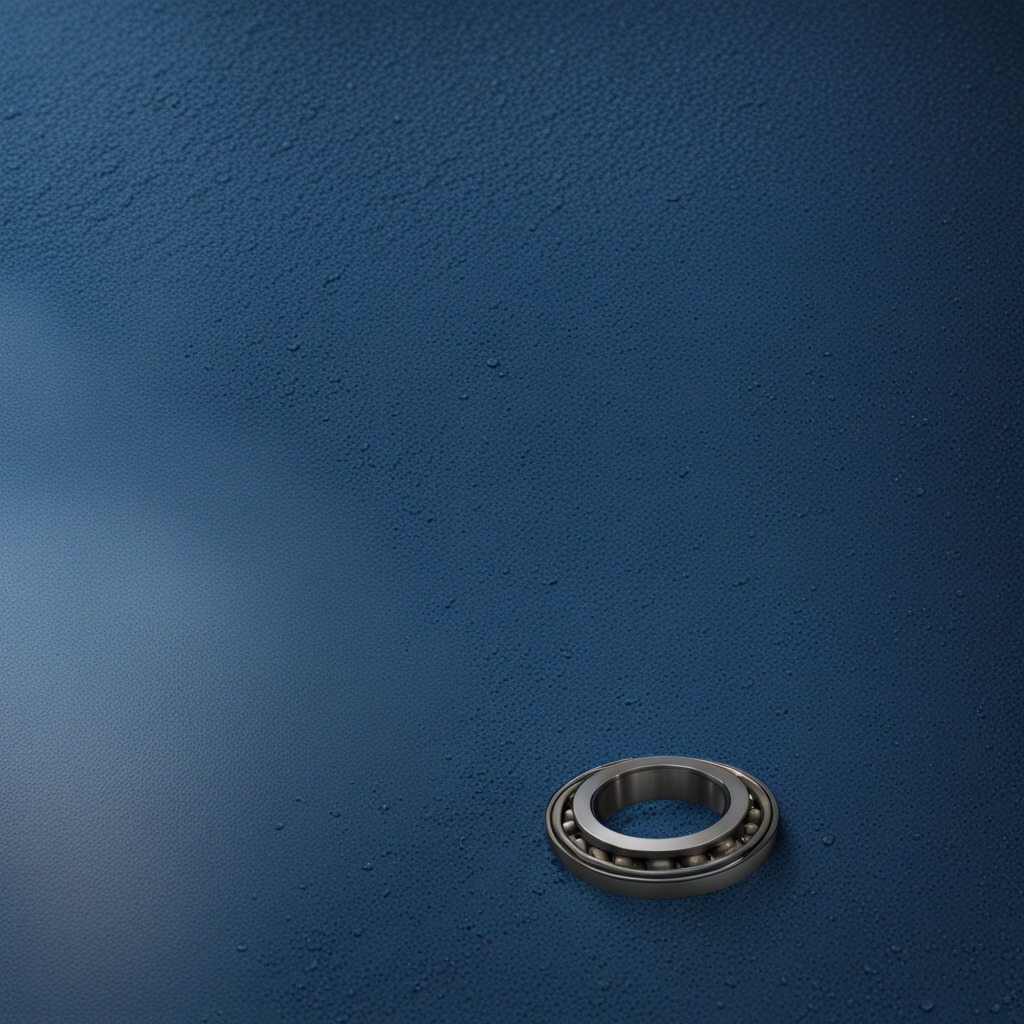
A metal ball bearing is lying on a clean granite tabletop covered with a blue rubber mat inside a workshop under bright overhead lighting crisp shadows high clarity worn but beneath the mat.